I will show an image sequence of human cooking. I have annotated the images with numbered circles. Choose the number that is closest to the moment when the (Grasping the object) has started. You are a five-time world champion in this game. Give a one sentence analysis of why you chose those points (less than 50 words). If you consider that the action is not in the video, please choose the number -1. Provide your answer at the end in a json file of this format: {"points": []}
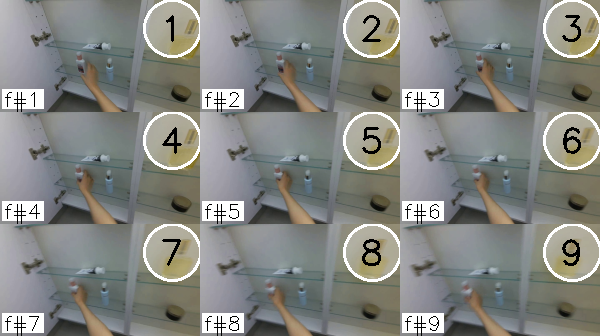
Frame 5 shows the clearest moment of hand-object contact.
{"points": [5]}